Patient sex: F
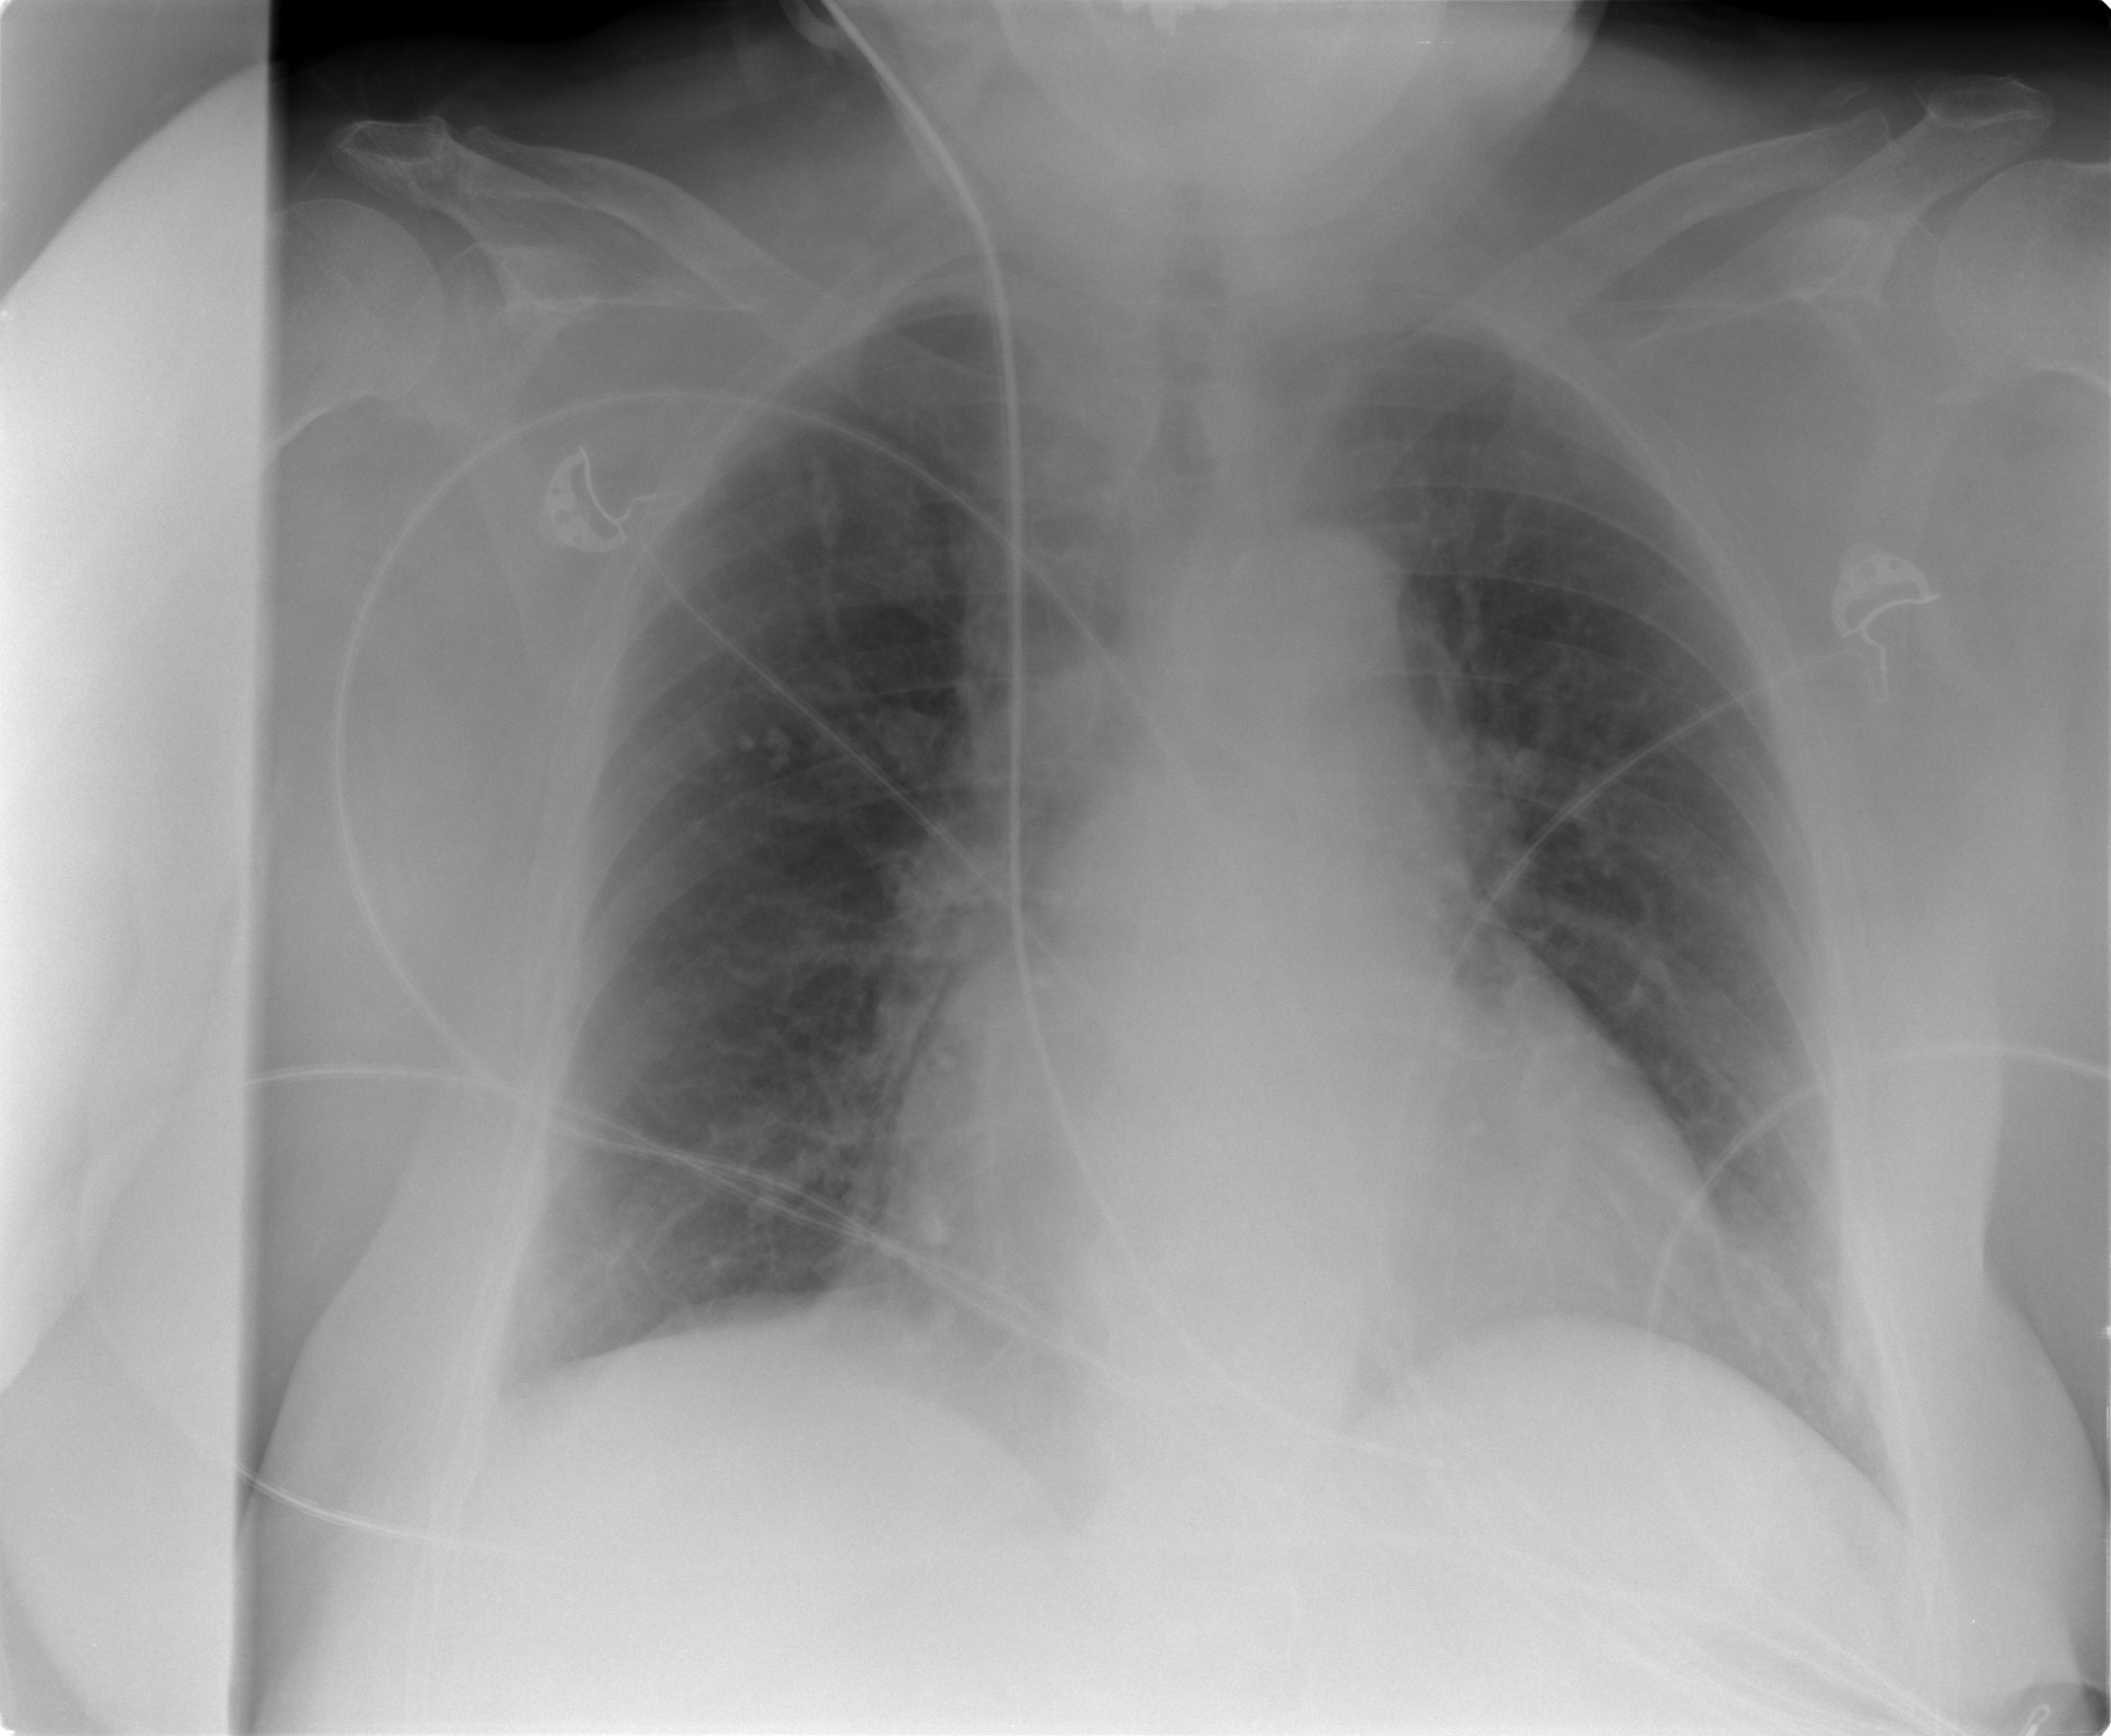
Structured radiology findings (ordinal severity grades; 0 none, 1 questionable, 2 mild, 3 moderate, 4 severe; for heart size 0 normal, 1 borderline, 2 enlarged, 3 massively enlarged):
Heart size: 1
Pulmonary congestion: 2
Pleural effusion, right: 1
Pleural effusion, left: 1
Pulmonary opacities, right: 0
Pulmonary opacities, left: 0
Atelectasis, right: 0
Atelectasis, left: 0